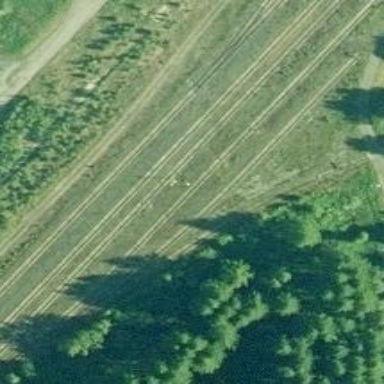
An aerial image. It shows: Wedge used for railway derailment.